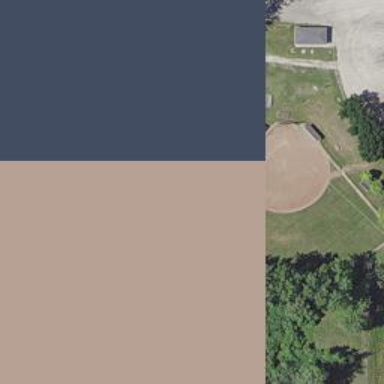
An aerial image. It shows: Baseball pitch for leisure land.